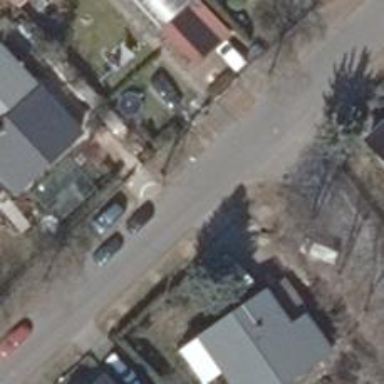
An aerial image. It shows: Driveway.